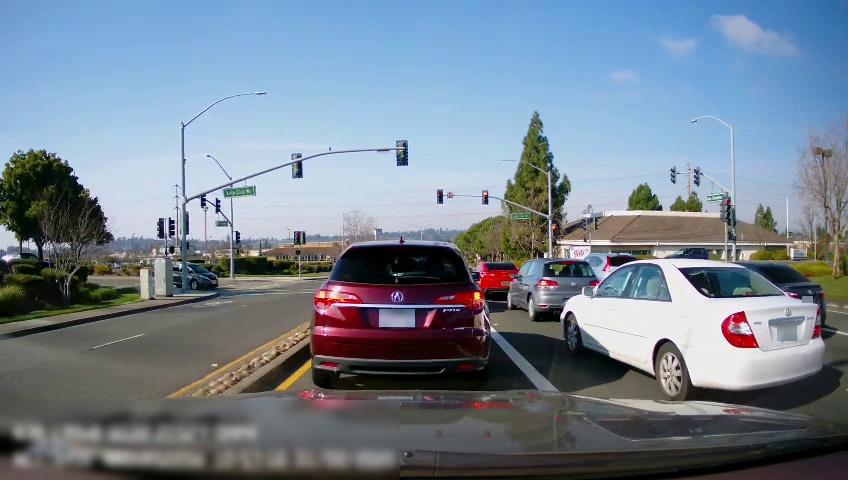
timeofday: Day
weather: Sunny
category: Drivable Space
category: Drivable Space
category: Vehicles | Car
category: Vehicles | SUV
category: Vehicles | SUV
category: Vehicles | Car
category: Vehicles | Car
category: Vehicles | Car
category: Vehicles | Car
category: Vehicles | SUV
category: Lanes | Current Lane
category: Lanes | Current Lane
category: Lanes | Current Lane
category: Lanes | Alternate Lane
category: Lanes | Opposite Lane
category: Traffic | Signs
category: Traffic | Signs
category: Traffic | Signs
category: Traffic | Signs
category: Traffic | Lights
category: Traffic | Lights
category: Traffic | Lights
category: Traffic | Lights
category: Traffic | Lights
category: Traffic | Lights
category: Traffic | Lights
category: Traffic | Lights
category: Traffic | Lights
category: Traffic | Lights
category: Traffic | Lights
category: Traffic | Lights
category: Traffic | Lights
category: Traffic | Lights
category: Traffic | Lights